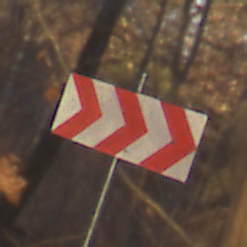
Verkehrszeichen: RichtungstafelnInKurvenGrossLinks
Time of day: SunriseSunset
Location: Outdoor (Nature)
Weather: Clear
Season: Autumn
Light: Natural